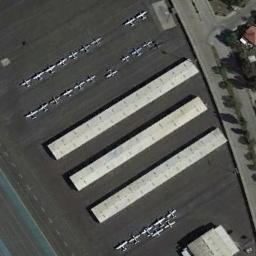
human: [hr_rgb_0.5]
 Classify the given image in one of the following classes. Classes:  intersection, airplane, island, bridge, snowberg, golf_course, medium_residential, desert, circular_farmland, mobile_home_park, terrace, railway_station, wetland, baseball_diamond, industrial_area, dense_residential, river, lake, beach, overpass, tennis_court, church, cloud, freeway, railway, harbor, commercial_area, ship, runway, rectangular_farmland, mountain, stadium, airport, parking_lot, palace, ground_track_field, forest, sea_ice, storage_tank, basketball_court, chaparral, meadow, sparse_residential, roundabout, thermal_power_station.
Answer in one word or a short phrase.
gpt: airplane